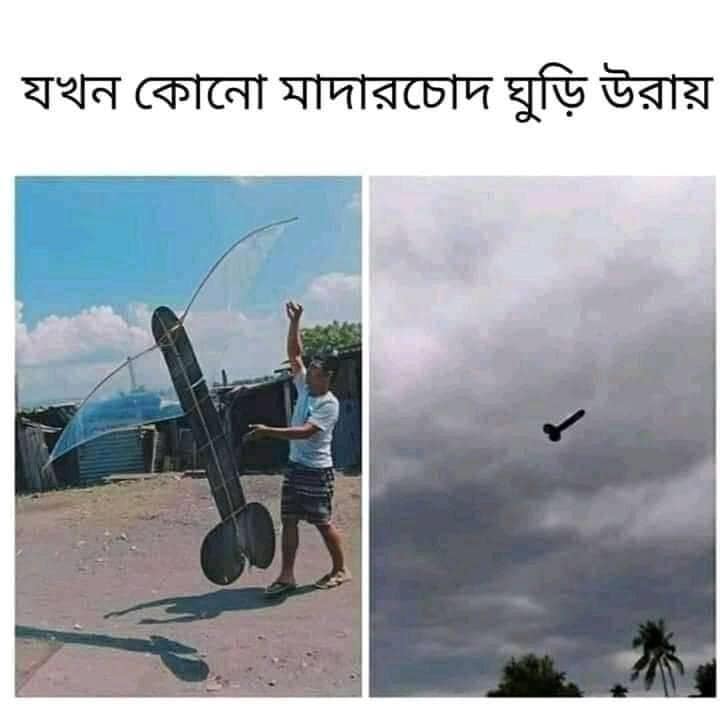
Caption: যখন কোনো  মাদারচোদ ঘুড়ি উরায়
Label: non-hate